Field crop: maize
Growth stage: 2
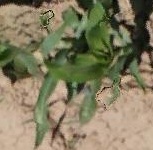
Species: maize